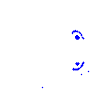
Particle: pion